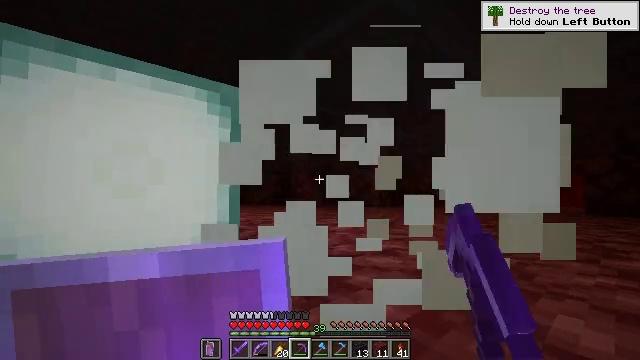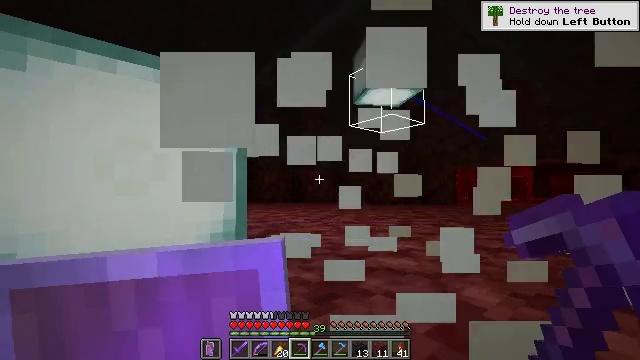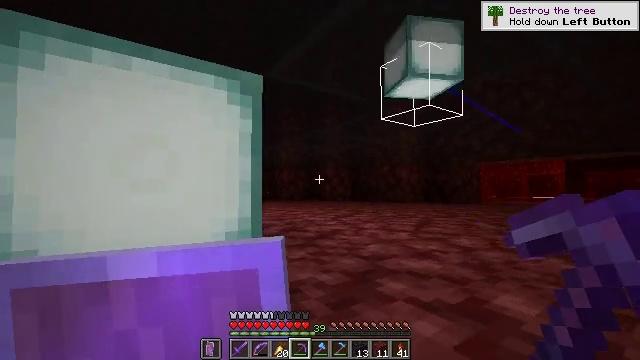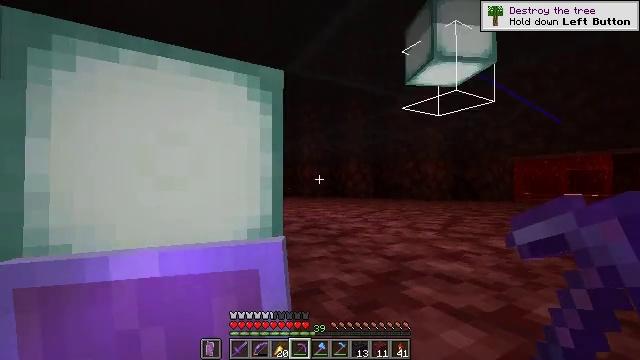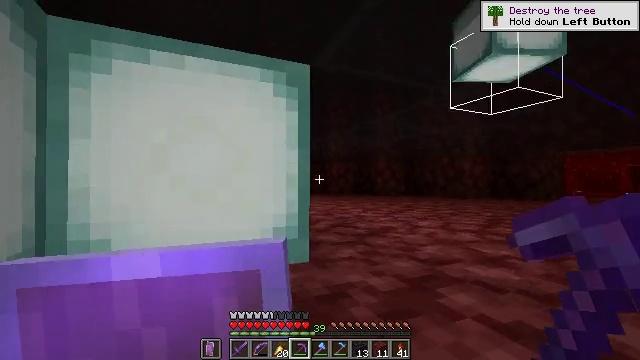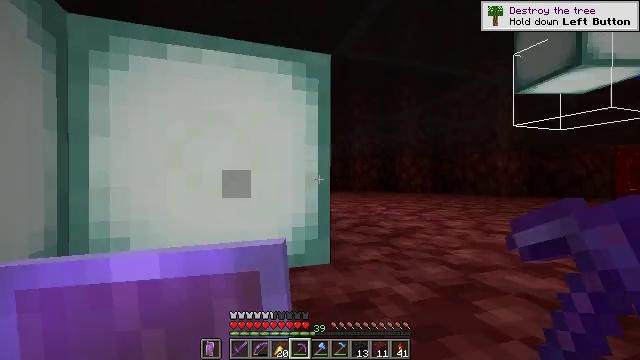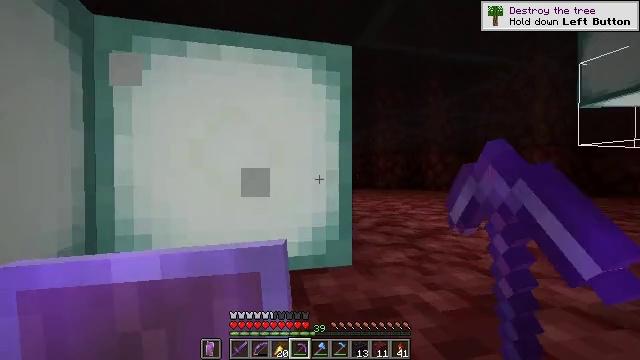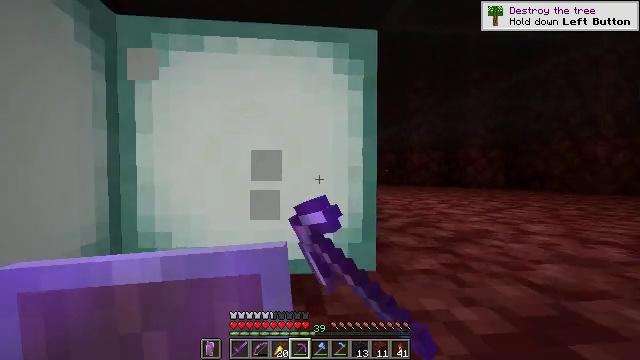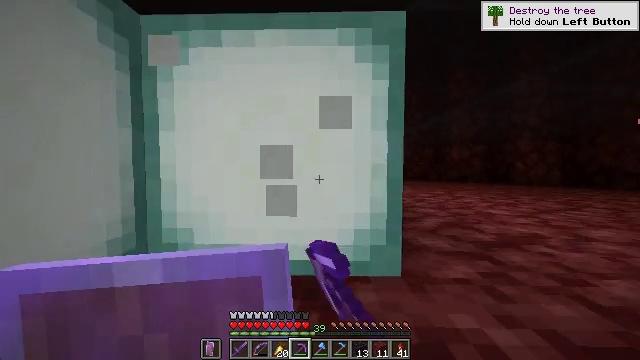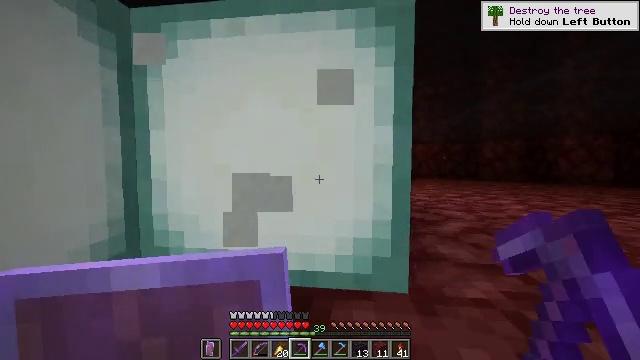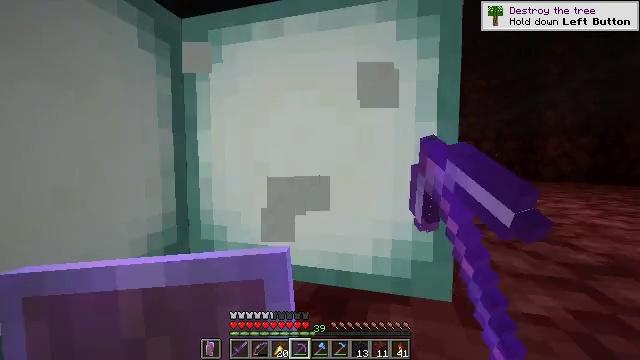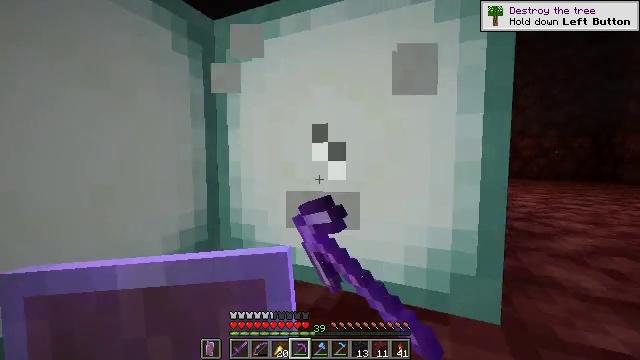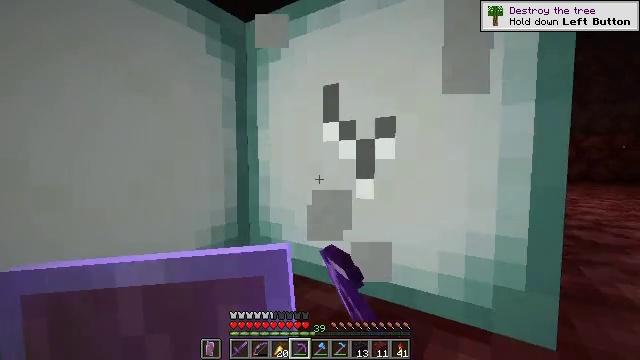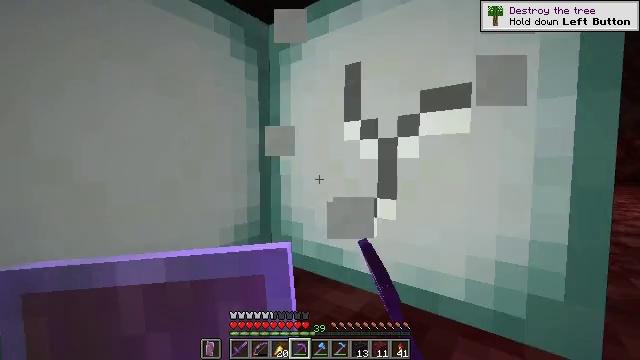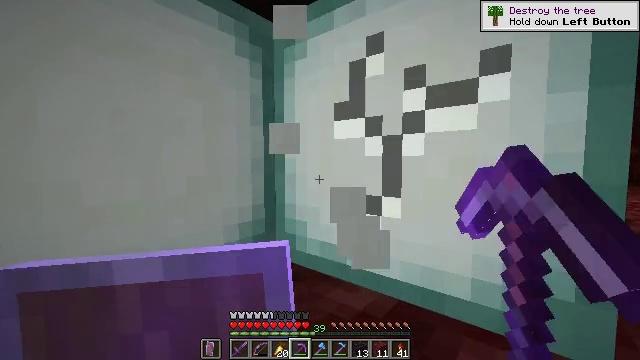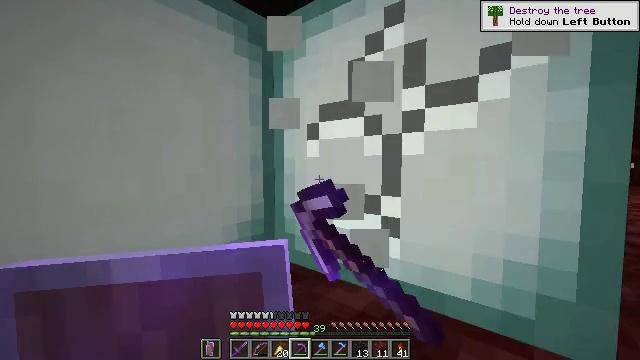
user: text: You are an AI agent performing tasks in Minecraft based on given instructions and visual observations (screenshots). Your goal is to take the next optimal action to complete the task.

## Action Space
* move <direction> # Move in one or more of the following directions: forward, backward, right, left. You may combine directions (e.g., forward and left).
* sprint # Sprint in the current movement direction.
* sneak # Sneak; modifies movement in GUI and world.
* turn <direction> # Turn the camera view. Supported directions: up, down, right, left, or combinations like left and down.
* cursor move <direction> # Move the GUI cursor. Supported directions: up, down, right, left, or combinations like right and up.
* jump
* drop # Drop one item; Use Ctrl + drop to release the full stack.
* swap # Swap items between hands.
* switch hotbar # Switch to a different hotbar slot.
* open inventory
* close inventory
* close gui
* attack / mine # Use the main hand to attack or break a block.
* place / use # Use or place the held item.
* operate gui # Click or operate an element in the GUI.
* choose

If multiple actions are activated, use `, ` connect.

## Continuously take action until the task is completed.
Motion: motion action
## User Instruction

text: Harvest the sea lantern from its structure.
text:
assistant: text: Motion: move forward, turn left, attack / mine
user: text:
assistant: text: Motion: move forward, turn left, attack / mine
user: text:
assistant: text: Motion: move forward, turn left, attack / mine
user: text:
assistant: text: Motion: move forward, turn left, attack / mine
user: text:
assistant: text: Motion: move forward, turn left, attack / mine
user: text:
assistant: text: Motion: move forward and move right, turn left, attack / mine
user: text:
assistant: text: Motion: move forward and move right, turn left, attack / mine
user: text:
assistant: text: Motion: move forward and move right, turn left and down, attack / mine
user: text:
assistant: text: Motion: move forward and move right, turn left, attack / mine
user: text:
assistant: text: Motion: move forward, turn left, attack / mine
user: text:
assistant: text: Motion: turn left, attack / mine
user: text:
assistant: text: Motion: turn left, attack / mine
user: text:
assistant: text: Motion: turn left, attack / mine
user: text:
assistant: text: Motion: turn left, attack / mine
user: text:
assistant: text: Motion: attack / mine
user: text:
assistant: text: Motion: attack / mine
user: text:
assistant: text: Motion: attack / mine
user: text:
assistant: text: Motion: attack / mine
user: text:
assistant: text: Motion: attack / mine
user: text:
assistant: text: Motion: no_op
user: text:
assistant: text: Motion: no_op
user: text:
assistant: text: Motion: no_op
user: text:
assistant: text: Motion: no_op
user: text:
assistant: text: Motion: no_op
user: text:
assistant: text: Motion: no_op
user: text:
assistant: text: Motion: turn down
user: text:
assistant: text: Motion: turn left and down
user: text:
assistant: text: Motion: turn down
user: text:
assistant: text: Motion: turn down
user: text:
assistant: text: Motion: no_op